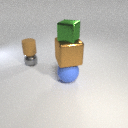
large brown metal cube below small green metal cube